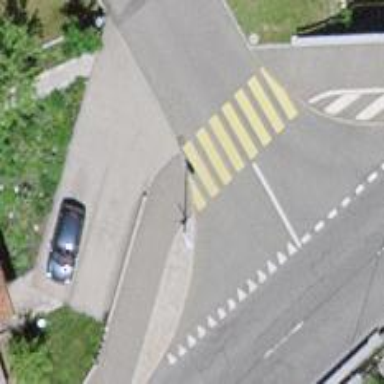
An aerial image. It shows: Marked zebra crossing on the road.